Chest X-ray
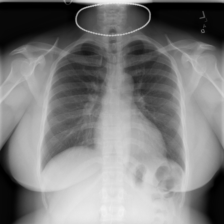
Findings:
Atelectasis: negative
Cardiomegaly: negative
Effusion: negative
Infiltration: negative
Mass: negative
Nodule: negative
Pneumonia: negative
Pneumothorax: negative
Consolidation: negative
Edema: negative
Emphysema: negative
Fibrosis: negative
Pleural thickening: negative
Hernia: negative